Question: My plot is shown as below and my code is here
'''
g = sns.FacetGrid(teacherValueFinal3, row='Grade Level', col='Course',margin_titles=True)
g1=g.set_titles("gg")
g1.map(sns.violinplot, '2013-2014 Assessment Score', 'Gender', color="RdBu")
'''

It seems that seaborn's default is to choose the first variable appearing in the 'map' function as 'x axis'. However, for 'voilinplot', the 'groupby' argument has to be put second. Is there any way to invert the default axes label, namely, the 'Gender' on 'x axis' and '2013 - 2014 assessment scores' on the 'y axis'?
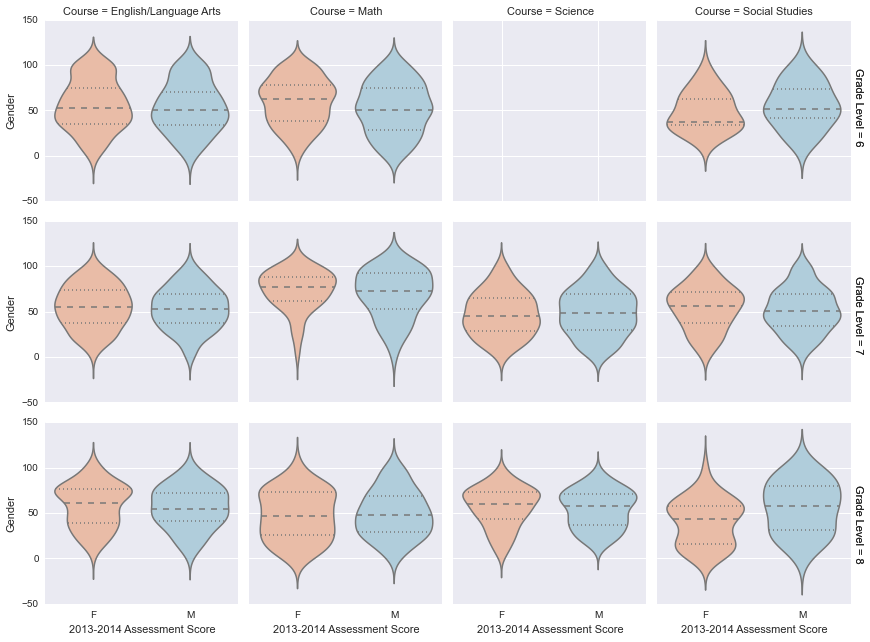
Answer: The 'violinplot' API doesn't play nicely with FacetGrid, but it can be fixed after plotting:
'''
g = sns.FacetGrid(teacherValueFinal3, row='Grade Level', col='Course',margin_titles=True)
g.map(sns.violinplot, '2013-2014 Assessment Score', 'Gender', color="RdBu")
g.set_axis_labels('Gender', '2013-2014 Assessment Score')
'''